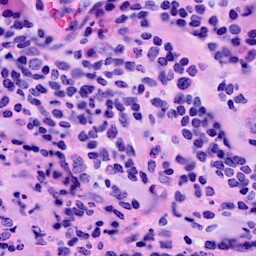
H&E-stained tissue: Breast